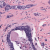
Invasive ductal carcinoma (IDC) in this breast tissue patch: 1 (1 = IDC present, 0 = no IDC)